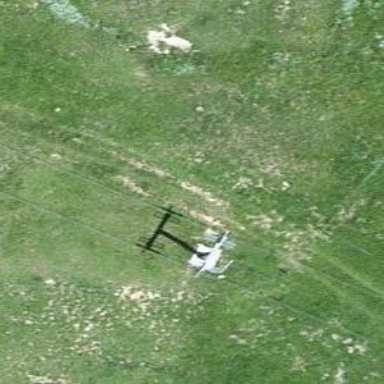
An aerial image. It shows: Pylon for aerialway.